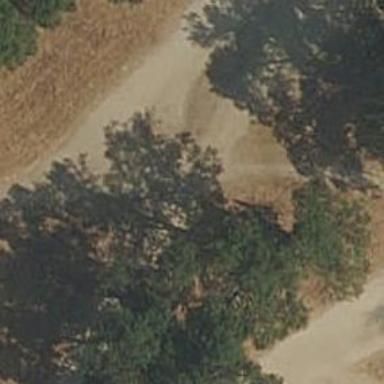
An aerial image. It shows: Dirt path.